【题型】填空题　【知识点】解析几何　【难度】medium
（2024·上海浦东新·三模）已知点 \(A\)、\(B\) 位于抛物线 \(y^2 = 2px(p>0)\) 上，\(|AB|=20\)，点 \(M\) 为线段 \(AB\) 的中点，记点 \(M\) 到 \(y\) 轴的距离为 \(d\). 若 \(d\) 的最小值为 \(7\)，则当 \(d\) 取该最小值时，直线 \(AB\) 的斜率 \(k(k>0)\) 为 \underline{\quad\quad}.

\vspace{1em}
【解答】
\noindent 【答案】\(\dfrac{\sqrt{6}}{2}\)（或 \(\dfrac{1}{2}\sqrt{6}\)）

\vspace{1em}

\noindent 【分析】首先证明当 \(A,B,F\) 三点共线，\(M\) 到 \(y\) 轴的距离最小，进而求出抛物线方程，然后抛物线方程和直线联立运用韦达定理即可求出 \(k\).

\vspace{1em}

\noindent 【详解】如图：分别从 \(A,B,M\) 作准线的垂线，垂足为 \(C,D,N\),

设 \(A(x_1,y_1),B(x_2,y_2)\)，\(AB\) 中点 \(M\left(\dfrac{x_1+x_2}{2},\dfrac{y_1+y_2}{2}\right)\)，

\(|MN|=\dfrac{1}{2}(|AC|+|BD|)=\dfrac{1}{2}(|AF|+|BF|)\)，则 \(M\) 到 \(y\) 轴的距离为 \(d=\dfrac{1}{2}(|AF|+|BF|)-\dfrac{1}{2}p \ge \dfrac{1}{2}|AB|-\dfrac{1}{2}p=7\)，

当 \(M\) 到 \(y\) 轴的距离最小时，\(|AF|+|BF|\) 最小，等号为 \(A,B,F\) 三点共线时取得，所以 \(\dfrac{1}{2} \times 20 - \dfrac{1}{2}p=7\)，解得 \(p=6\).

故抛物线方程为 \(y^2=12x\)，当 \(A,B,F\) 三点共线时，设直线 \(AB\) 的方程为 \(y=k(x-3)\)，

与抛物线方程联立消去 \(y\) 得：\(k^2x^2-(6k^2+12)x+9k^2=0\)，所以 \(x_1+x_2=\dfrac{6k^2+12}{k^2}\)，

所以 \(x_1+x_2+p=\dfrac{6k^2+12}{k^2}+6=20\)，解得 \(k=\dfrac{\sqrt{6}}{2}\)（负根舍去）.

\vspace{1em}

\noindent 故答案为：\(\dfrac{\sqrt{6}}{2}\)
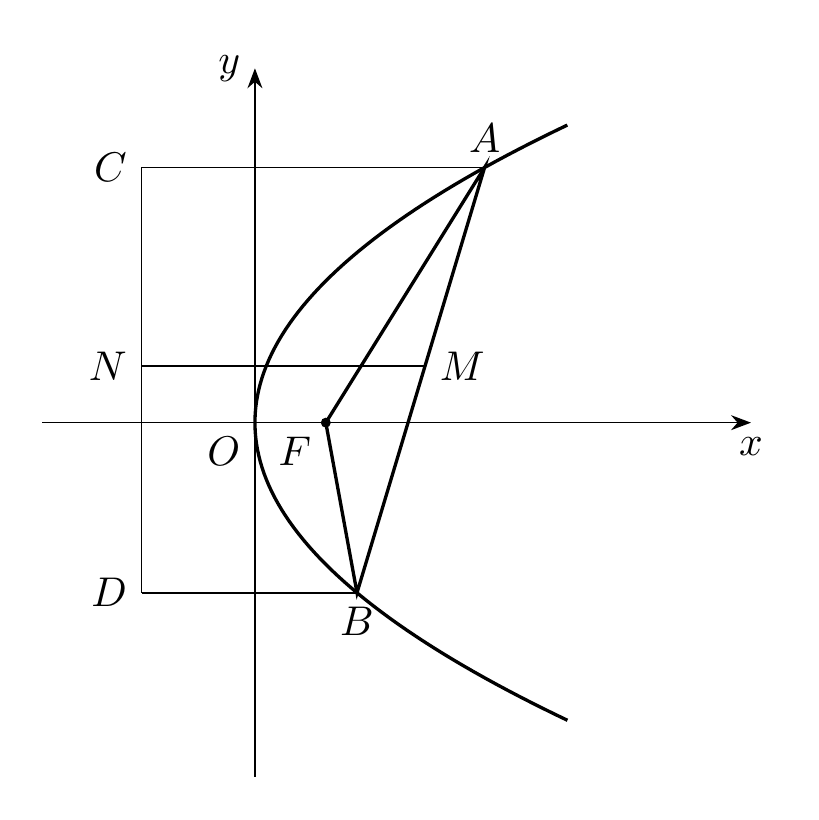